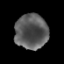
Tissue: prostate
Cell type: T cells
Senescence score: 0.3566
Nuclear area (px): 1119
Mean DAPI intensity: 91.956